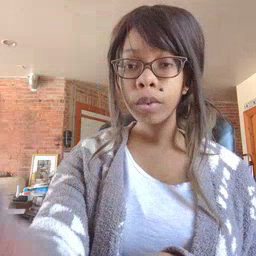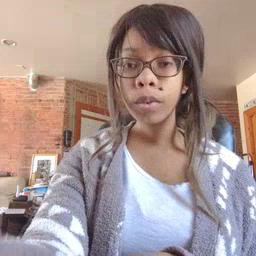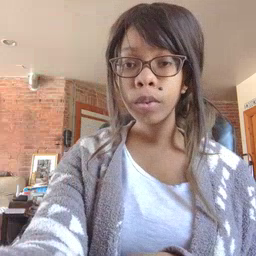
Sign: boy